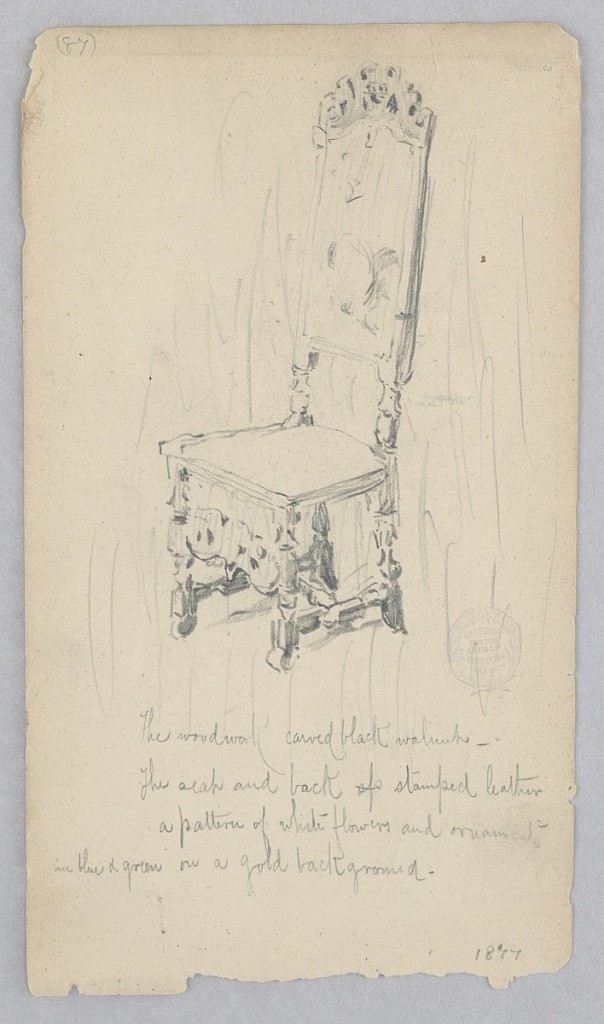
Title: Chair
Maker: Robert Frederick Blum, American, 1857–1903
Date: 1877
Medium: Graphite on wove paper
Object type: Drawing
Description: Sketch of chair with a high back.